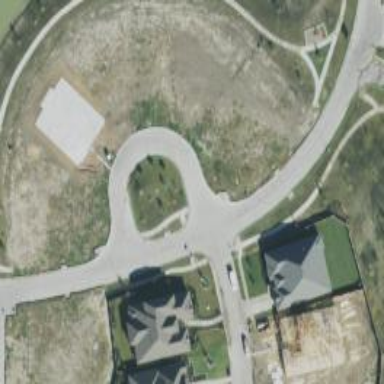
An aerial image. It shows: Residential road.